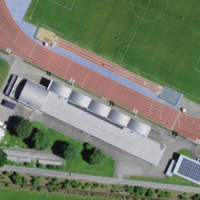
EUNIS habitat code: 53
Species observed at this site:
Euonymus europaeus